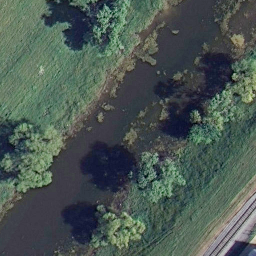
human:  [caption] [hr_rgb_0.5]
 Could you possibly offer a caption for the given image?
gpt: Green plants flourish on both banks of the river .

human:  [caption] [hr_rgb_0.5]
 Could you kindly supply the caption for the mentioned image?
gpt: It is a river with some plants on one bank and a road on the other side .

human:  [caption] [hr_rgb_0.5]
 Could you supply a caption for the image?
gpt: Lots of green plants flourish on both banks of the river .

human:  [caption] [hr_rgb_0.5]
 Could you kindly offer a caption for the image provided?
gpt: A river with some plants on one bank and a road on the other side .

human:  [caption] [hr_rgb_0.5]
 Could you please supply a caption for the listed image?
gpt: A river the area with some plants on one bank and a road on the other side .